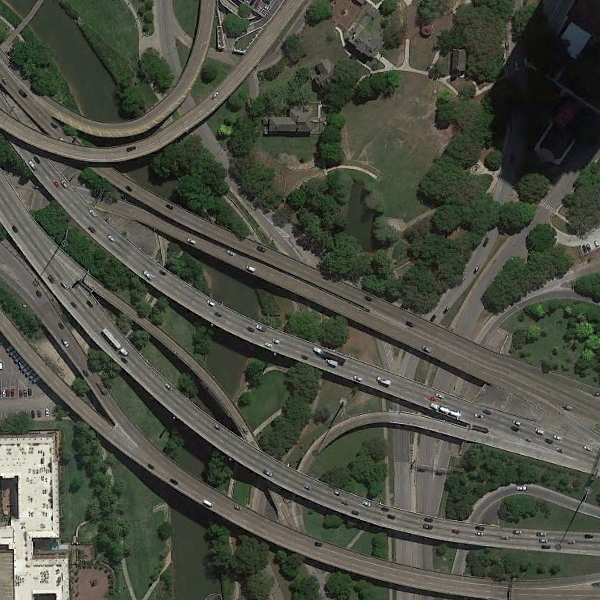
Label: Viaduct